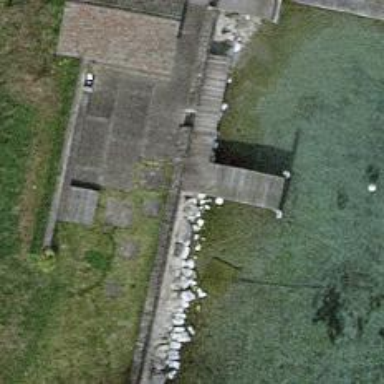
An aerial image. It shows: Man-made pier.